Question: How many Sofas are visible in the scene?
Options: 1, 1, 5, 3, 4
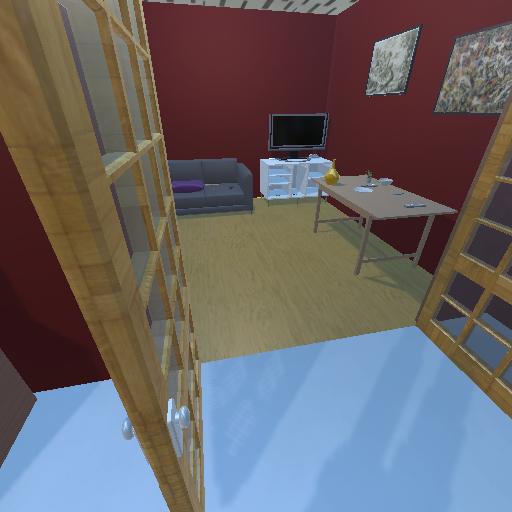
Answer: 1